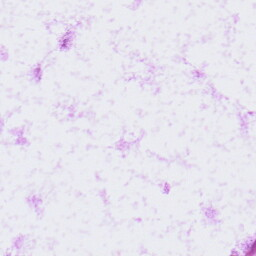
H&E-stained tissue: LymphNode